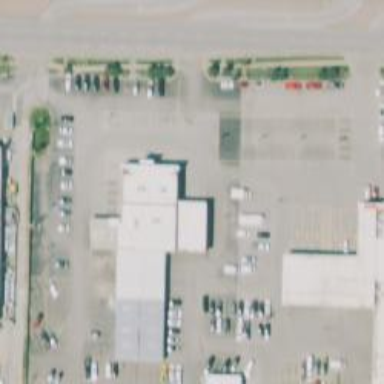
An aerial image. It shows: Building that houses car shop.